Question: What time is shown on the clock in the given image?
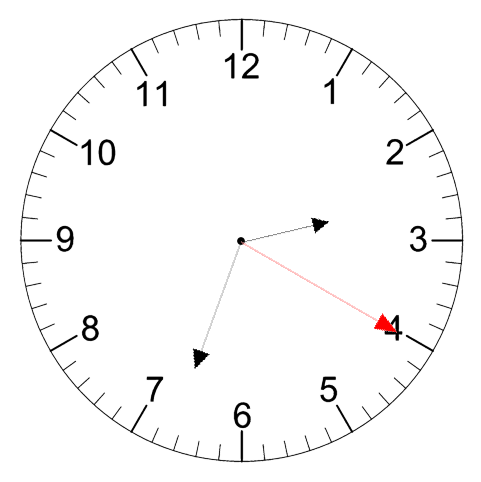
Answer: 02:33:20